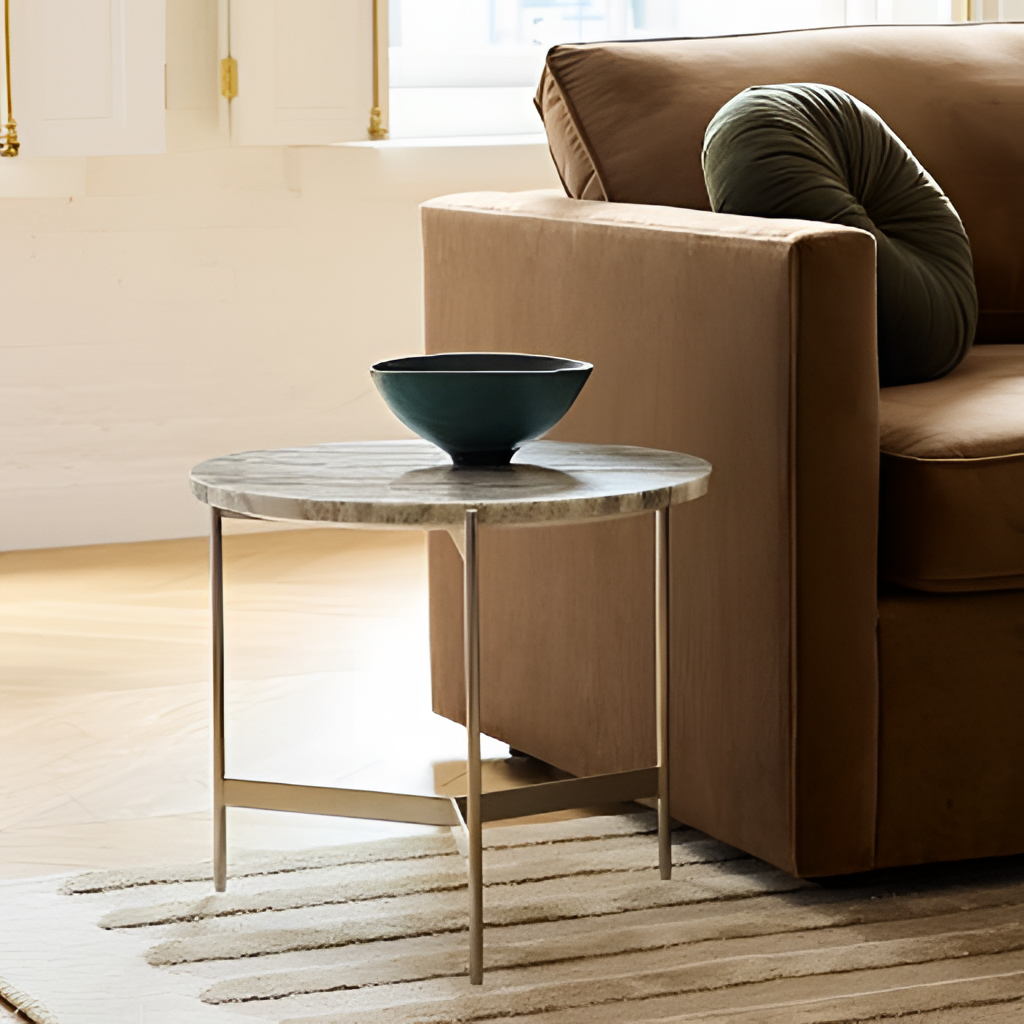
living room, brown fabric sofa, paint wallpaper, with solid pattern, modern, wood flooring, with chevron pattern